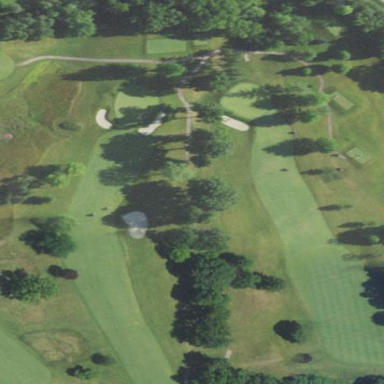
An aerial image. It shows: Scenic golf fairway.